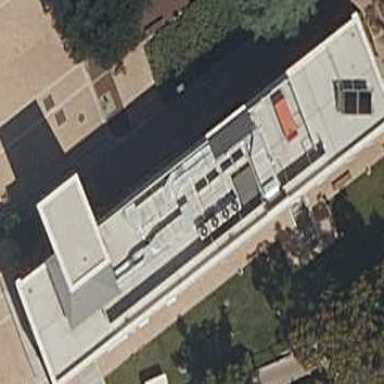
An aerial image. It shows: University building.